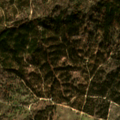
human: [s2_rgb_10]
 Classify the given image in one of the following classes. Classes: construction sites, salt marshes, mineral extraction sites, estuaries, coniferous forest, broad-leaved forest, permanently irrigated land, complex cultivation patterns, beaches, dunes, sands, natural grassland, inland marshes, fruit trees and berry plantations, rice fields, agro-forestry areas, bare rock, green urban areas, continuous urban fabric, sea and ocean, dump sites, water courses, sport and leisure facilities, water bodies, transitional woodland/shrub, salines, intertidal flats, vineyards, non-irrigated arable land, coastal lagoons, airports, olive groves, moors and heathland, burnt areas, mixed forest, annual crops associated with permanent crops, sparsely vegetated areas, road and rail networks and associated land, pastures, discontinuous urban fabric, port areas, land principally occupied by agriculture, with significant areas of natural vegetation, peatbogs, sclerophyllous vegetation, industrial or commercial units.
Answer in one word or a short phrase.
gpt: agro-forestry areas, broad-leaved forest, transitional woodland/shrub